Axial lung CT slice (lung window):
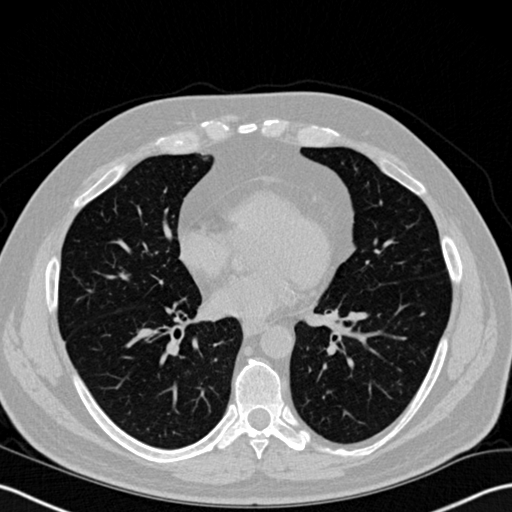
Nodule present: no